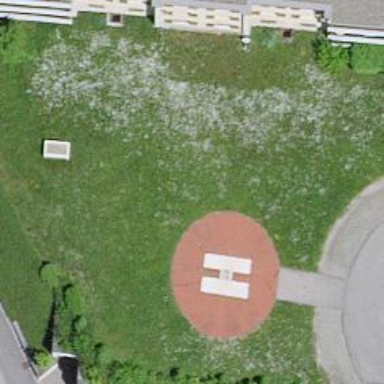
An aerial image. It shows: Paved helipad designed as emergency landing site.